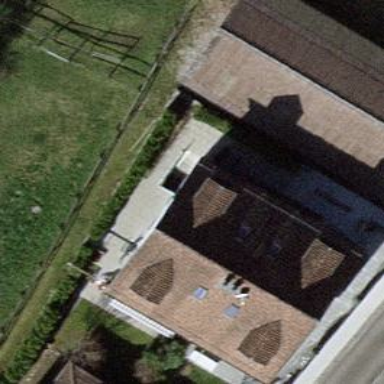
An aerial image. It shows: Terrace building.